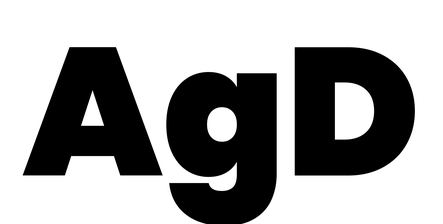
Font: Poppins-Black